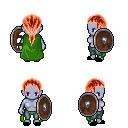
a pixel art fantasy rpg character, female body template, dark elf, purple skin, green cape, teal pants, red ponytail hairstyle, black slippers, shield, four views (front, back, left, right), 2x2 character sprite sheet, small pixel art, hard edges, no anti-aliasing